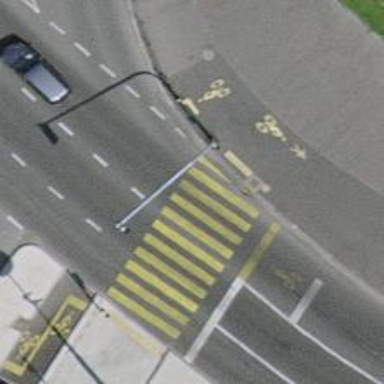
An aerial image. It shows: Crossing with traffic signals.